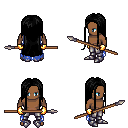
a pixel art fantasy rpg character, male body template, human, dark skin, blue tattered cape, metal pants, black extra-long hairstyle, gold gloves, metal boots, spear, four views (front, back, left, right), 2x2 character sprite sheet, small pixel art, hard edges, no anti-aliasing